Question: I have found many similar questions to what I need, but none of the answers quite told me how to achieve what I need.
I want to have 27 ticks as elements to be placed around the three third of the circle and all of them to be pointed (rotated) to the center. Basically, what I want to achieve is this:

I have also written following code:
'''
html,
body,
#wrapper {
height: 100%;
}
'''
'''
<script src="https://cdnjs.cloudflare.com/ajax/libs/d3/3.4.11/d3.min.js"></script>
<div id="wrapper">
</div>
<script>
var svg = d3.select('#wrapper')
.append('svg')
.attr({
'width': '100%',
'height': '100%',
'fill': '#adadad'
});
var data = d3.range(27).map(function(i) {
return {
'x': i,
'y': i
};
});
var xcos = d3.scale.linear()
.domain([0, data.length])
.range([Math.PI * 0.8, Math.PI * 2.2]);
var xcos1 = d3.scale.linear()
.domain([0, data.length])
.range([0, Math.PI]);
var ysin = d3.scale.linear()
.domain([0, data.length])
.range([Math.PI * 0.8, Math.PI * 2.2]);
var innerRadius = 148;
var outerRadius = 150;
var arc = d3.svg.arc()
.innerRadius(innerRadius)
.outerRadius(outerRadius)
.startAngle(-2)
.endAngle(2);
var grp = svg.append('g')
.attr('transform', 'translate(200,200)');
var line = grp.selectAll('rect')
.data(data)
.enter()
.append('rect')
.attr('width', 4)
.attr('height', 22)
.attr('transform', function(d, i) {
var rx = Math.cos(xcos(i)) * outerRadius;
var ry = Math.sin(ysin(i)) * outerRadius + (Math.cos(xcos(i)) * 11);
return 'translate(' + rx + ', ' + ry + ')';
})
</script>
'''
If there is any better solution to this, any recommendation is much appreciated.
I would also like to achieve to have the dash which is placed above the last filled out rectangle, as it is seen in the picture.
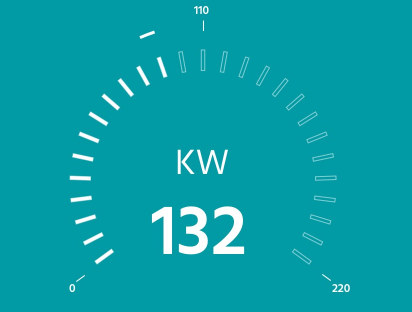
Answer: You have to rotate the rectangles as well:
'''
return 'translate(' + rx + ', ' + ry + ')rotate(' + (xcos(i) * 180/Math.PI + 90) + ')';
'''
Here is your code with that change (and without the bit that turned the circle asymmetrical):
'''
html,
body,
#wrapper {
height: 100%;
}
'''
'''
<script src="https://cdnjs.cloudflare.com/ajax/libs/d3/3.4.11/d3.min.js"></script>
<div id="wrapper">
</div>
<script>
var svg = d3.select('#wrapper')
.append('svg')
.attr({
'width': '100%',
'height': '100%',
'fill': '#adadad'
});
var data = d3.range(27).map(function(i) {
return {
'x': i,
'y': i
};
});
var xcos = d3.scale.linear()
.domain([0, data.length])
.range([Math.PI * 0.85, Math.PI * 2.2]);
var xcos1 = d3.scale.linear()
.domain([0, data.length])
.range([0, Math.PI]);
var ysin = d3.scale.linear()
.domain([0, data.length])
.range([Math.PI * 0.85, Math.PI * 2.2]);
var innerRadius = 148;
var outerRadius = 150;
var grp = svg.append('g')
.attr('transform', 'translate(200,200)');
var line = grp.selectAll('rect')
.data(data)
.enter()
.append('rect')
.attr('width', 4)
.attr('height', 22)
.attr('transform', function(d, i) {
var rx = Math.cos(xcos(i)) * outerRadius;
var ry = Math.sin(ysin(i)) * outerRadius;
return 'translate(' + rx + ', ' + ry + ')rotate('+ (xcos(i) * 180/Math.PI + 90) +')';
})
</script>
'''